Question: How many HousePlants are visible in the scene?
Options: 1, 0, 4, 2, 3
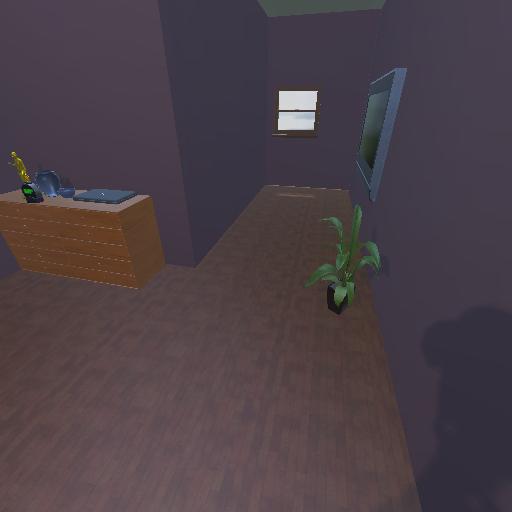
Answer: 1